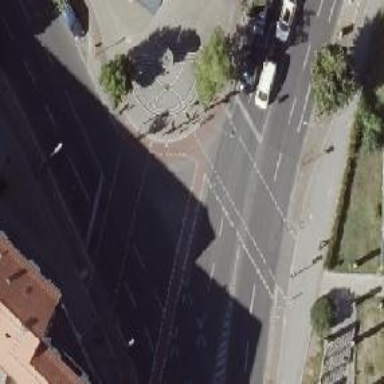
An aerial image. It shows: Road crossing with traffic signals.